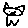
Label: cat